Question: I am trying to access the child OF the parent OF a specific div (the "content" div within the "container" div) to animate in Jquery. Currently i am using...
'''
<script>
$(document).ready(function(){
$(".container").click(function(){
$(this).find('.item').slideToggle("slow");
});
});
</script>
'''
...so that when you click on the container, the "content" div will toggle expanding and shrinking.
However, what i would really like is to click on the "click ME" div to expand the other div, so that when you click anywhere on the content, the content does not shrink again!

It would be VERY convenient to select the child of the parent div. I am presuming that the selector may be something along the lines of:
'''
$(this).parent.find('.item').slideToggle("slow");
'''
But i really dont know!
Anyone have any suggestions?
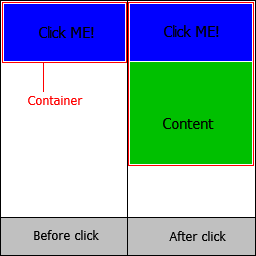
Answer: Try this:
'''
$(this).closest('your parent').find('.item').slideToggle("slow");
'''
'parent' is a method so '$(this).parent().find('.item')' makes more sense.
If '.item' is a sibling of '.container' then you can just do '$(this).siblings('.find').slideToggle("slow")'
- <URL>